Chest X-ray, PA view. Patient: 51 years old, sex M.
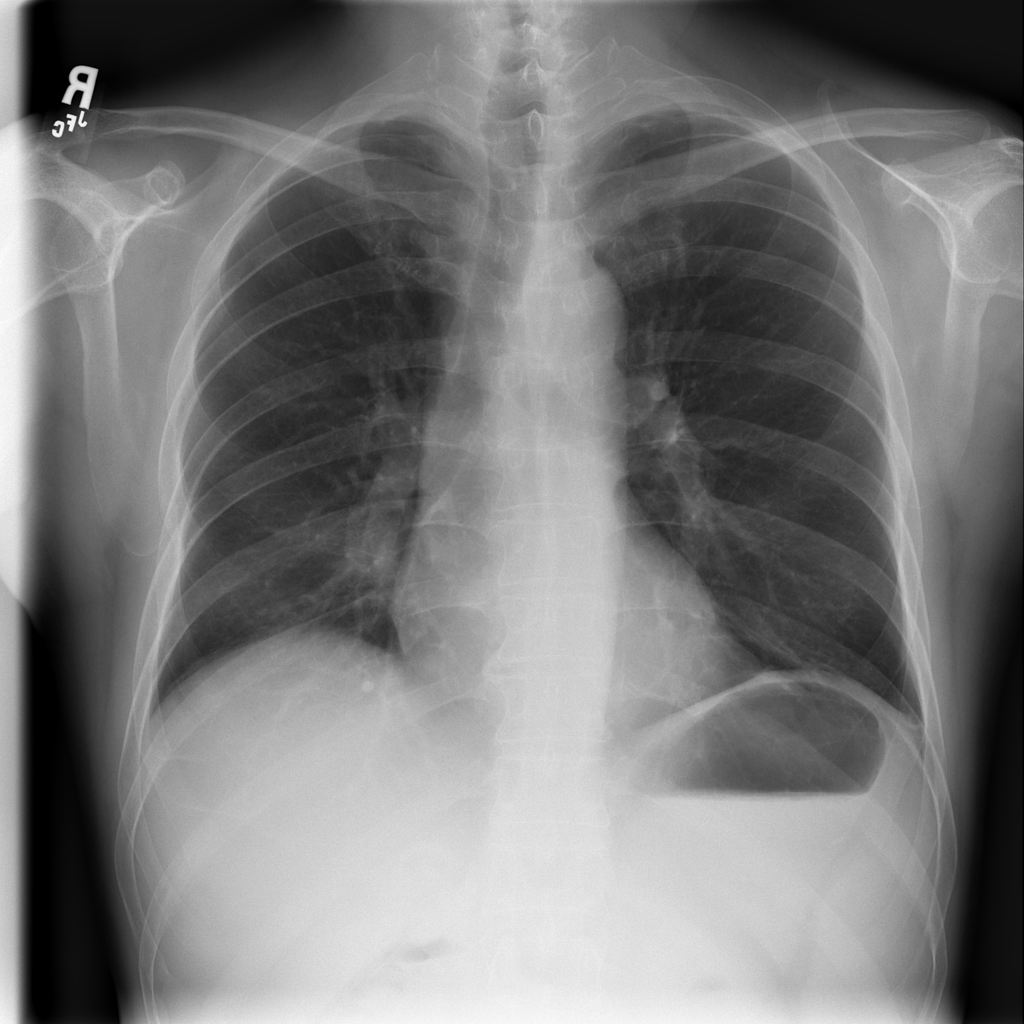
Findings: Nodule